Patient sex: M
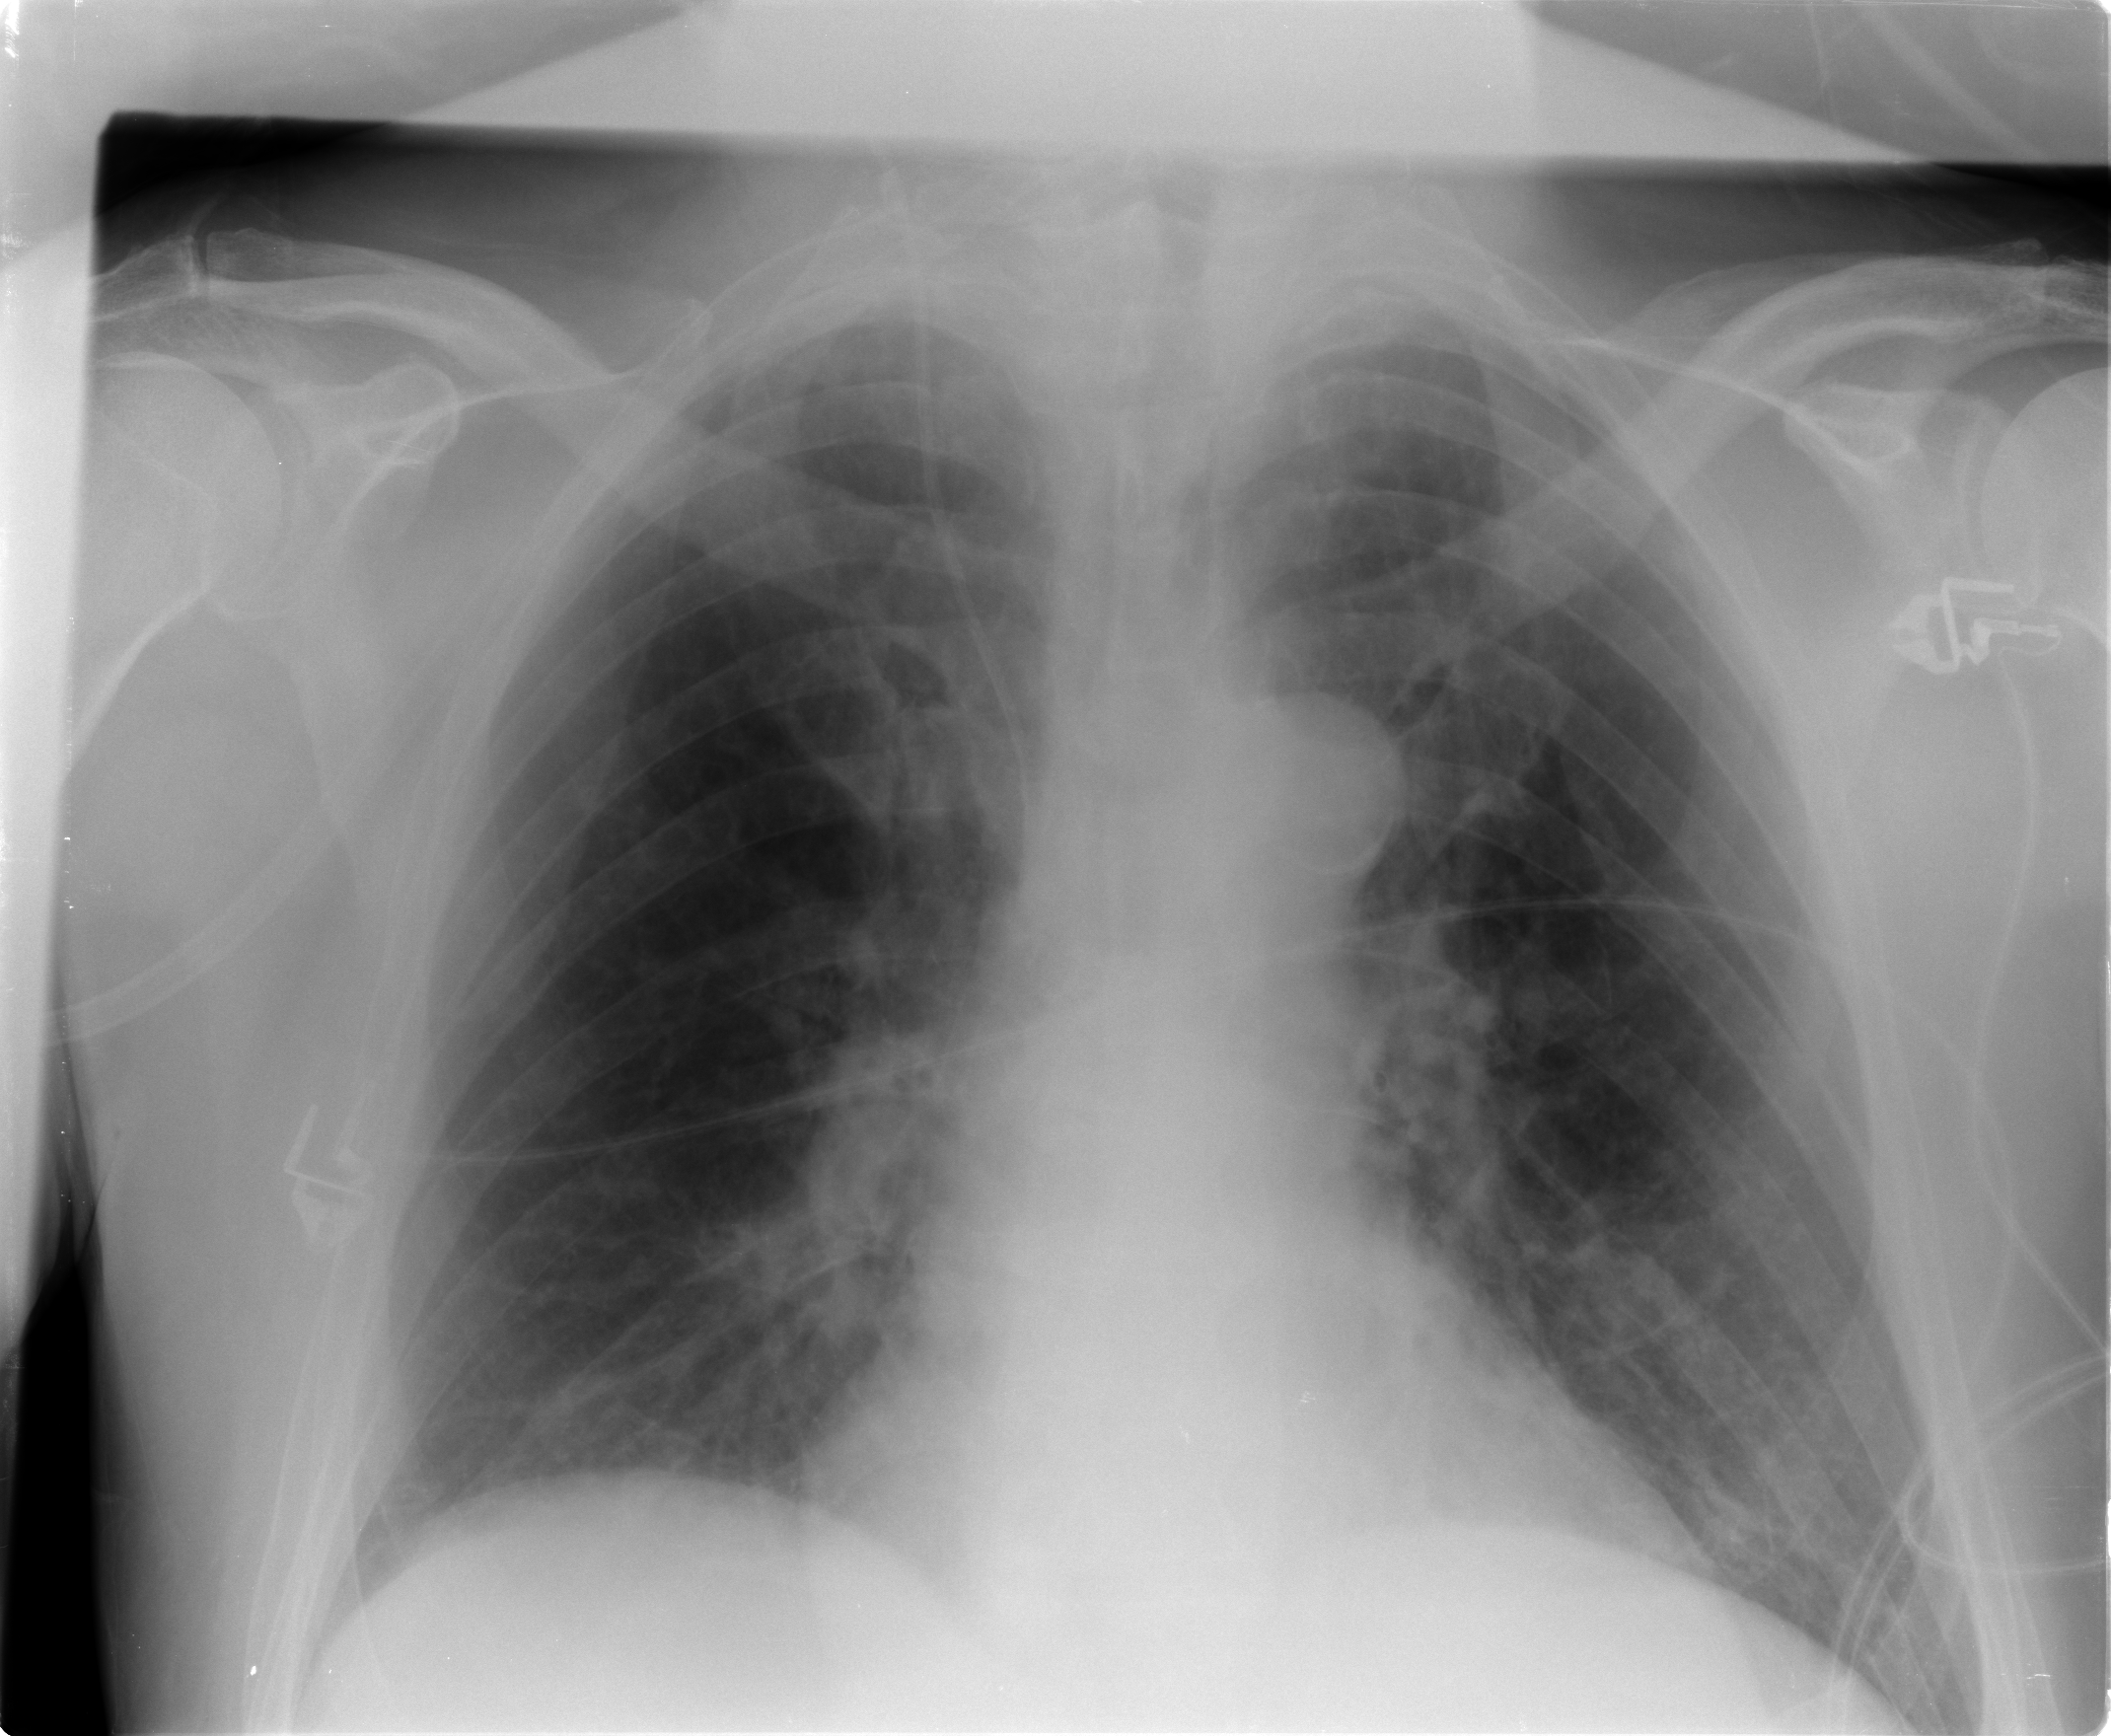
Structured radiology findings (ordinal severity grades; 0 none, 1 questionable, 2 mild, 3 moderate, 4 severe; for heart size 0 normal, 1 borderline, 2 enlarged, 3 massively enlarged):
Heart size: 1
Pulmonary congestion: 2
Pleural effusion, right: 0
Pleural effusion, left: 0
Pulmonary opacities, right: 0
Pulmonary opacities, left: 0
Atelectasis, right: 2
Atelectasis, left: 2